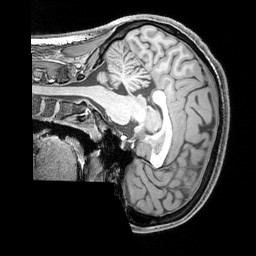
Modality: T1w
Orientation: sagittal
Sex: female
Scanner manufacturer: siemens
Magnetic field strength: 3 T
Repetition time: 2.3 s
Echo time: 0.00226 s